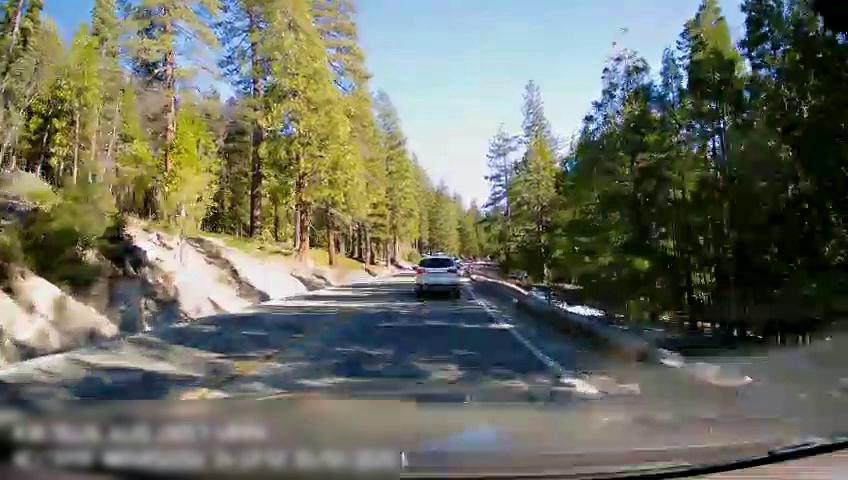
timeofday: Day
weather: Sunny
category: Drivable Space
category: Vehicles | SUV
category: Lanes | Current Lane
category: Lanes | Alternate Lane